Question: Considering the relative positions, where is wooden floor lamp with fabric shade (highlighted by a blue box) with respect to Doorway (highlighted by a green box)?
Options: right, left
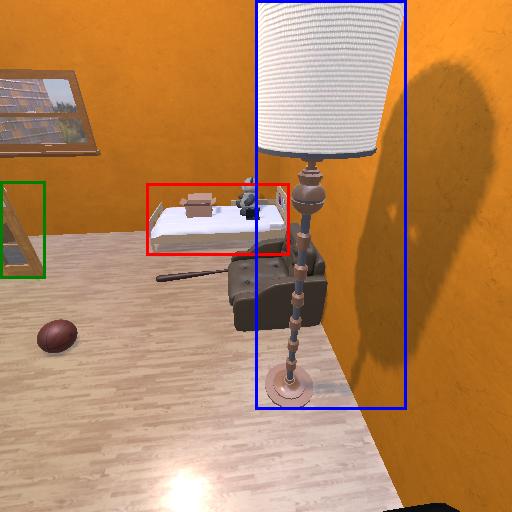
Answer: right